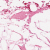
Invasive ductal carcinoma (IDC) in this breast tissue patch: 0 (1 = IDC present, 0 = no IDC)